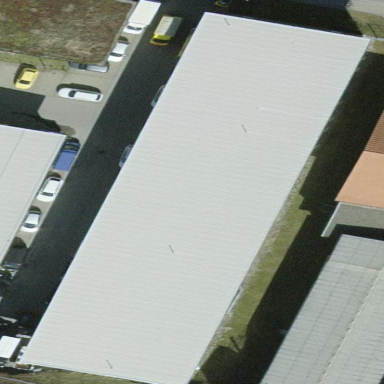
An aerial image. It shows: Industrial building.